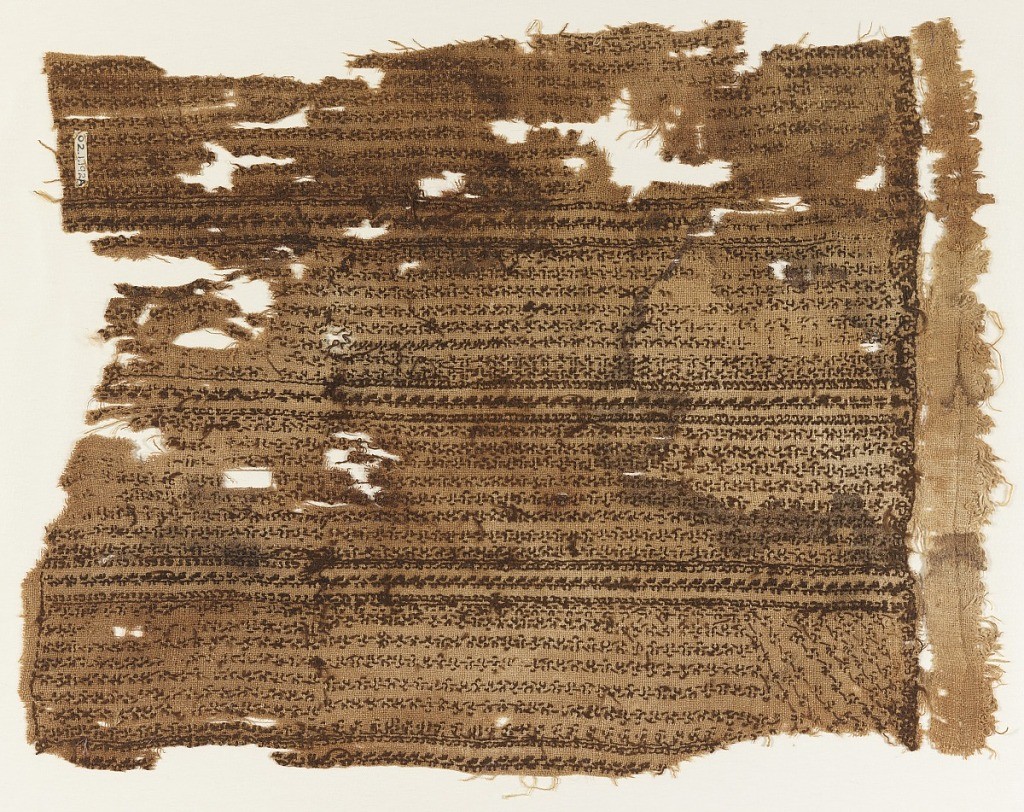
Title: Fragment
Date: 13th century
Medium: linen, wool Technique: embroidery using wool on plain weave linen
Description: Four broad bands which contain a repetition of small figures.